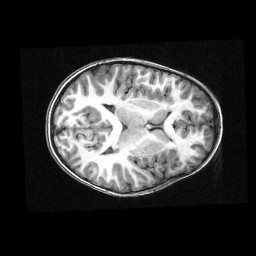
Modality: T1w
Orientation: axial
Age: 9
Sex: female
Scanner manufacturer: siemens
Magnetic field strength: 3 T
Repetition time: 2.3 s
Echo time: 0.00336 s